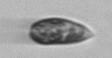
Label: Euglena